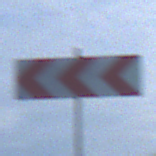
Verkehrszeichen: RichtungstafelnInKurvenGrossRechts
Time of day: MorningAfternoon
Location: Outdoor (Nature)
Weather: PartlyCloudy
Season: NotSpecified
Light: Natural